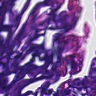
Metastatic tissue present: no